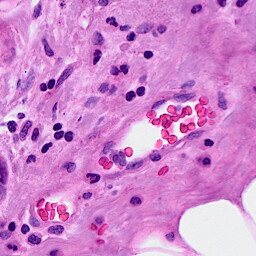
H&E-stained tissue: Breast